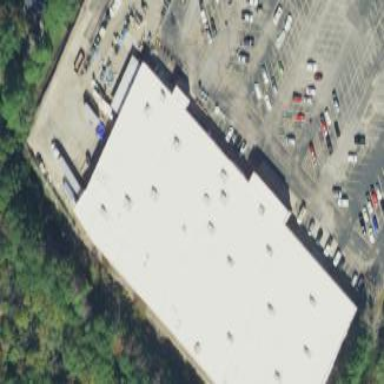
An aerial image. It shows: Retail building.